Field crop: tomato
Growth stage: 1
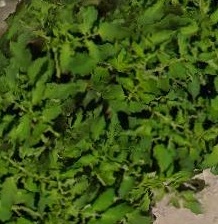
Species: tomato